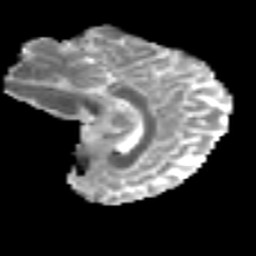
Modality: MD
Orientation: sagittal
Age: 37
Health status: ill
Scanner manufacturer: philips
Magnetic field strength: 3 T
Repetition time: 9 s
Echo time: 0.127 s